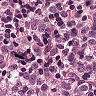
Metastatic tissue present: yes